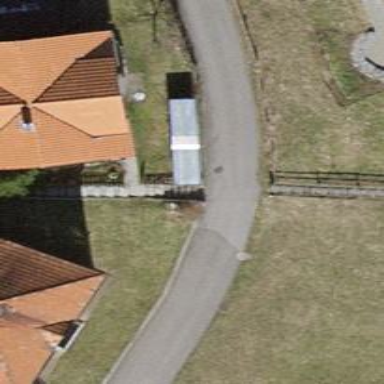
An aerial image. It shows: Road with steps.